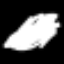
Label: bed